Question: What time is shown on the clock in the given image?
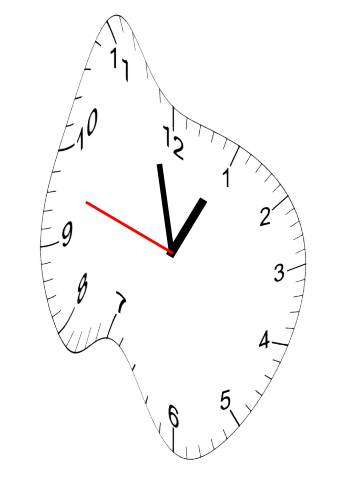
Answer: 12:57:48